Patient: sex F, age 38
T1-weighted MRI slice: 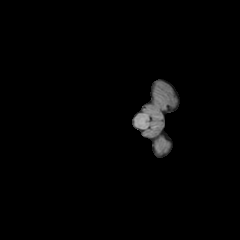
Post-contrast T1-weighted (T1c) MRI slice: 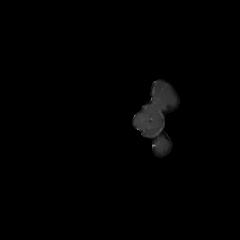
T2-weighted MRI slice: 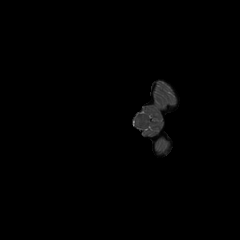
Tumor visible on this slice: no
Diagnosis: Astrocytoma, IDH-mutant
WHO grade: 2